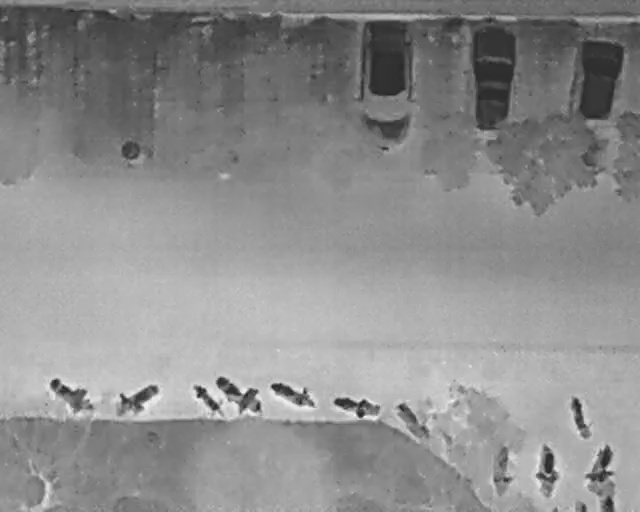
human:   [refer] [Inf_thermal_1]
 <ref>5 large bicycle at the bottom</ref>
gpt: <box>[[31, 73, 34, 83, 52], [35, 71, 39, 82, 35], [44, 71, 47, 82, 25], [53, 74, 57, 84, 15], [63, 77, 65, 86, 48]]</box>

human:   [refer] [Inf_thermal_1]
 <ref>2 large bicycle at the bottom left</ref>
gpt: <box>[[8, 72, 13, 82, 39], [18, 72, 23, 82, 144]]</box>